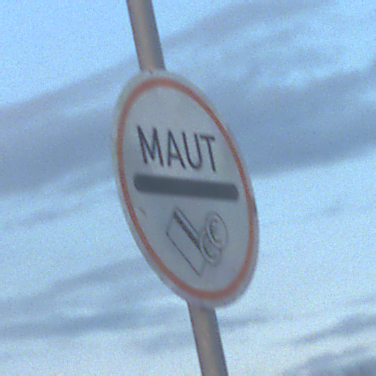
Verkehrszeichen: MautflichtigeStrecke
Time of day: SunriseSunset
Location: Outdoor (Nature)
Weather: PartlyCloudy
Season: NotSpecified
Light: Natural